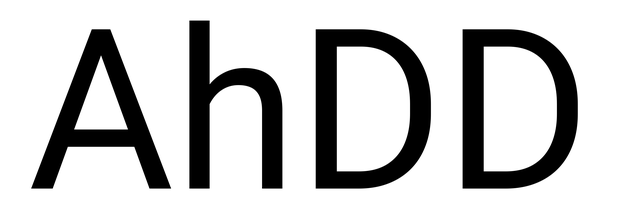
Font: Roboto_Regular